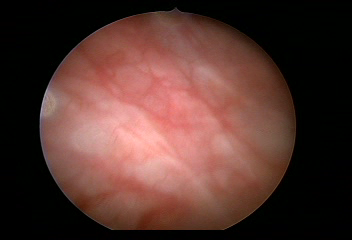
Modality: WLC
Class: Normal mucosa
Bladder cancer association: No